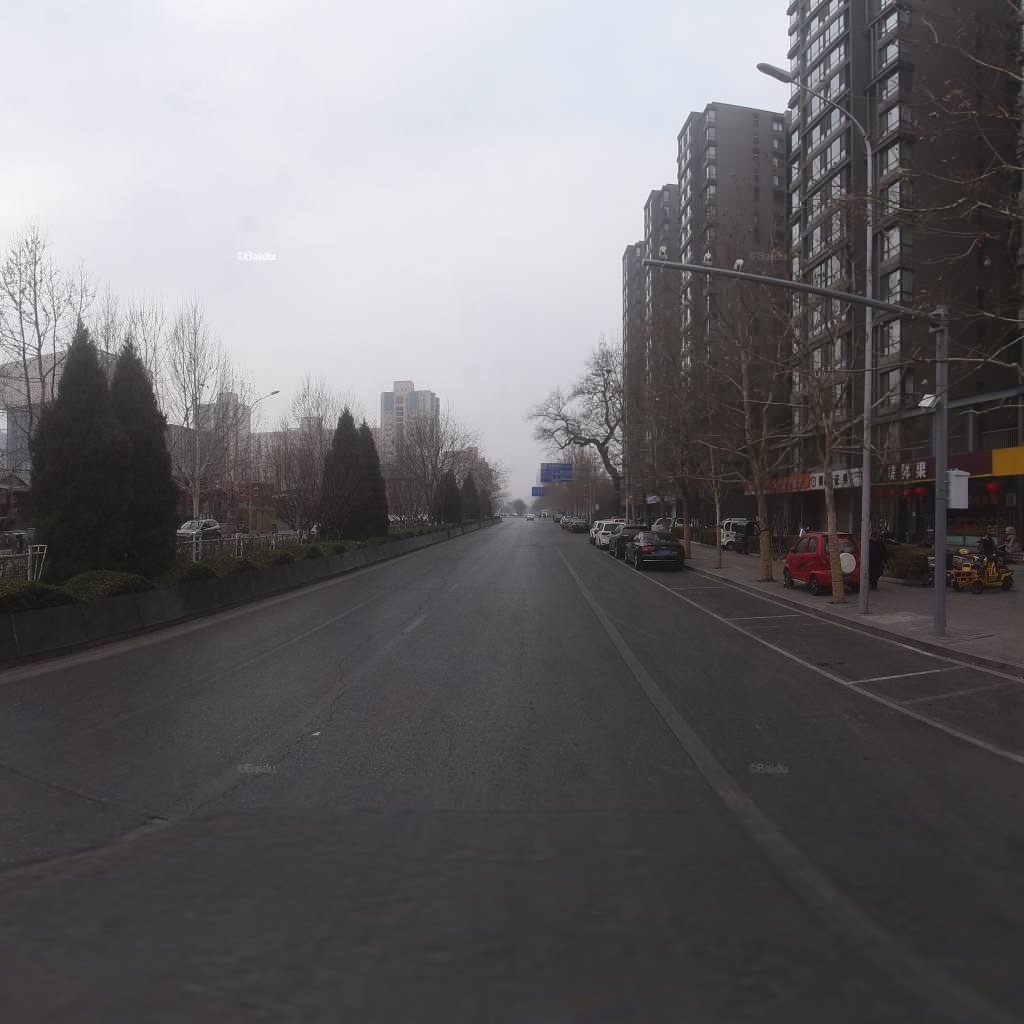
Region: Xicheng
Road damage annotations: transverse crack, longitudinal crack, longitudinal crack